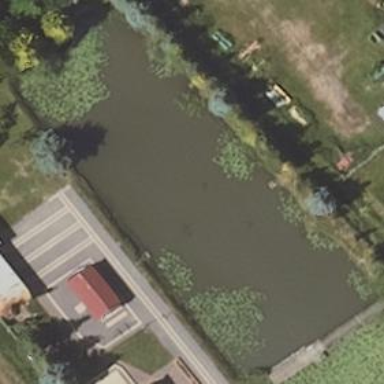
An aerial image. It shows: Peaceful pond surrounded by nature.